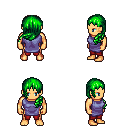
a pixel art fantasy rpg character, male body template, human, tanned skin, chain tabard jacket, red pants, green left-swept hairstyle, four views (front, back, left, right), 2x2 character sprite sheet, small pixel art, hard edges, no anti-aliasing